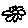
Label: flower